Question: In this 'JTabbedPane' screenshot

I am using DnD of Netbeans, and I've been tinkering around it just to put spaces between the tabs. So far I still can't get what I want.
Is there a way to do it?
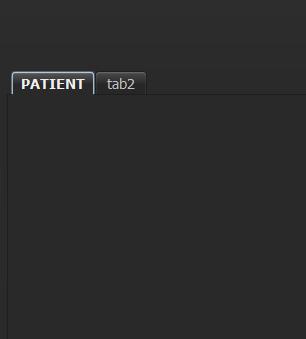
Answer: I'm not sure of another way, but I think you have to install your own customized 'TabbedPaneUI' on your 'JTabbedPane'.
Example:
'''
import java.awt.*;
import javax.swing.*;
import javax.swing.plaf.basic.*;
public class JTabbedPaneWithSpaces implements Runnable
{
public static void main(String[] args) throws Exception
{
SwingUtilities.invokeLater(new JTabbedPaneWithSpaces());
}
public void run()
{
JTabbedPane pane = new JTabbedPane();
pane.setUI(new SpacedTabbedPaneUI());
pane.addTab("One", new JPanel());
pane.addTab("Two", new JPanel());
pane.addTab("Threeeeeee", new JPanel());
pane.addTab("Four", new JPanel());
JFrame frame = new JFrame();
frame.setDefaultCloseOperation(JFrame.EXIT_ON_CLOSE);
frame.add(pane);
frame.setSize(500, 200);
frame.setLocationRelativeTo(null);
frame.setVisible(true);
}
public class SpacedTabbedPaneUI extends BasicTabbedPaneUI
{
@Override
protected LayoutManager createLayoutManager()
{
return new BasicTabbedPaneUI.TabbedPaneLayout()
{
@Override
protected void calculateTabRects(int tabPlacement, int tabCount)
{
final int spacer = 20; // should be non-negative
final int indent = 4;
super.calculateTabRects(tabPlacement,tabCount);
for (int i = 0; i < rects.length; i++)
{
rects[i].x += i * spacer + indent;
}
}
};
}
}
}
'''